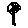
Label: flower